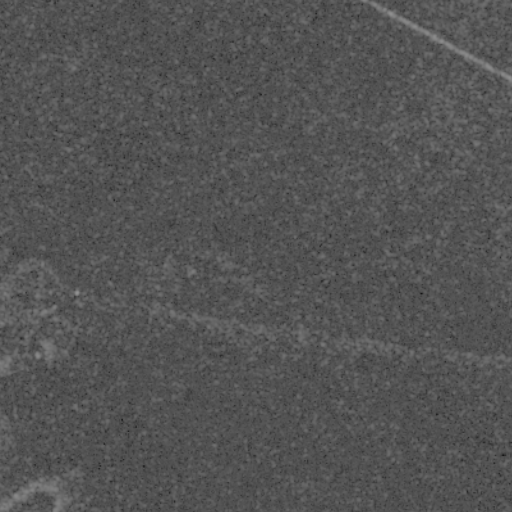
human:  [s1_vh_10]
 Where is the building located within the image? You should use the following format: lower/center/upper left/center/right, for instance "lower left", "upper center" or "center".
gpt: The building is located in the center left of the image.
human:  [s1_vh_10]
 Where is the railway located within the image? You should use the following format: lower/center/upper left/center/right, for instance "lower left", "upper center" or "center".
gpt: The railway is located in the upper of the image.
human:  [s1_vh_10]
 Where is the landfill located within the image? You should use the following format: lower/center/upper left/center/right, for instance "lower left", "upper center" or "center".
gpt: There is no landfill in the image.

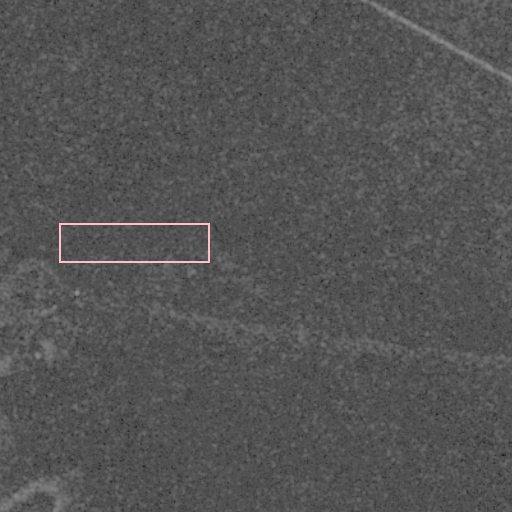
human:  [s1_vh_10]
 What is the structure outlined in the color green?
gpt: There is no green outline.
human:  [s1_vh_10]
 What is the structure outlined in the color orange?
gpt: There is no structure outlined in orange.